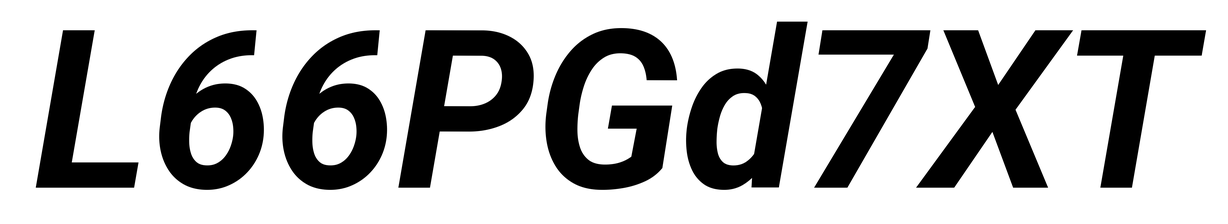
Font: Roboto-Italic_Bold_Italic